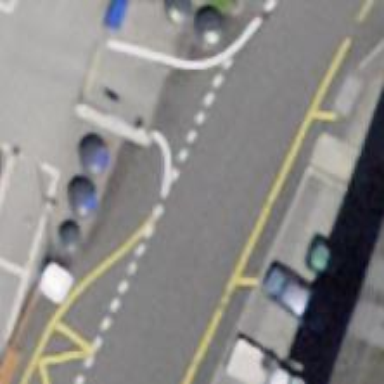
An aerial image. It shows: Bus stop with platform for public transport.